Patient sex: M
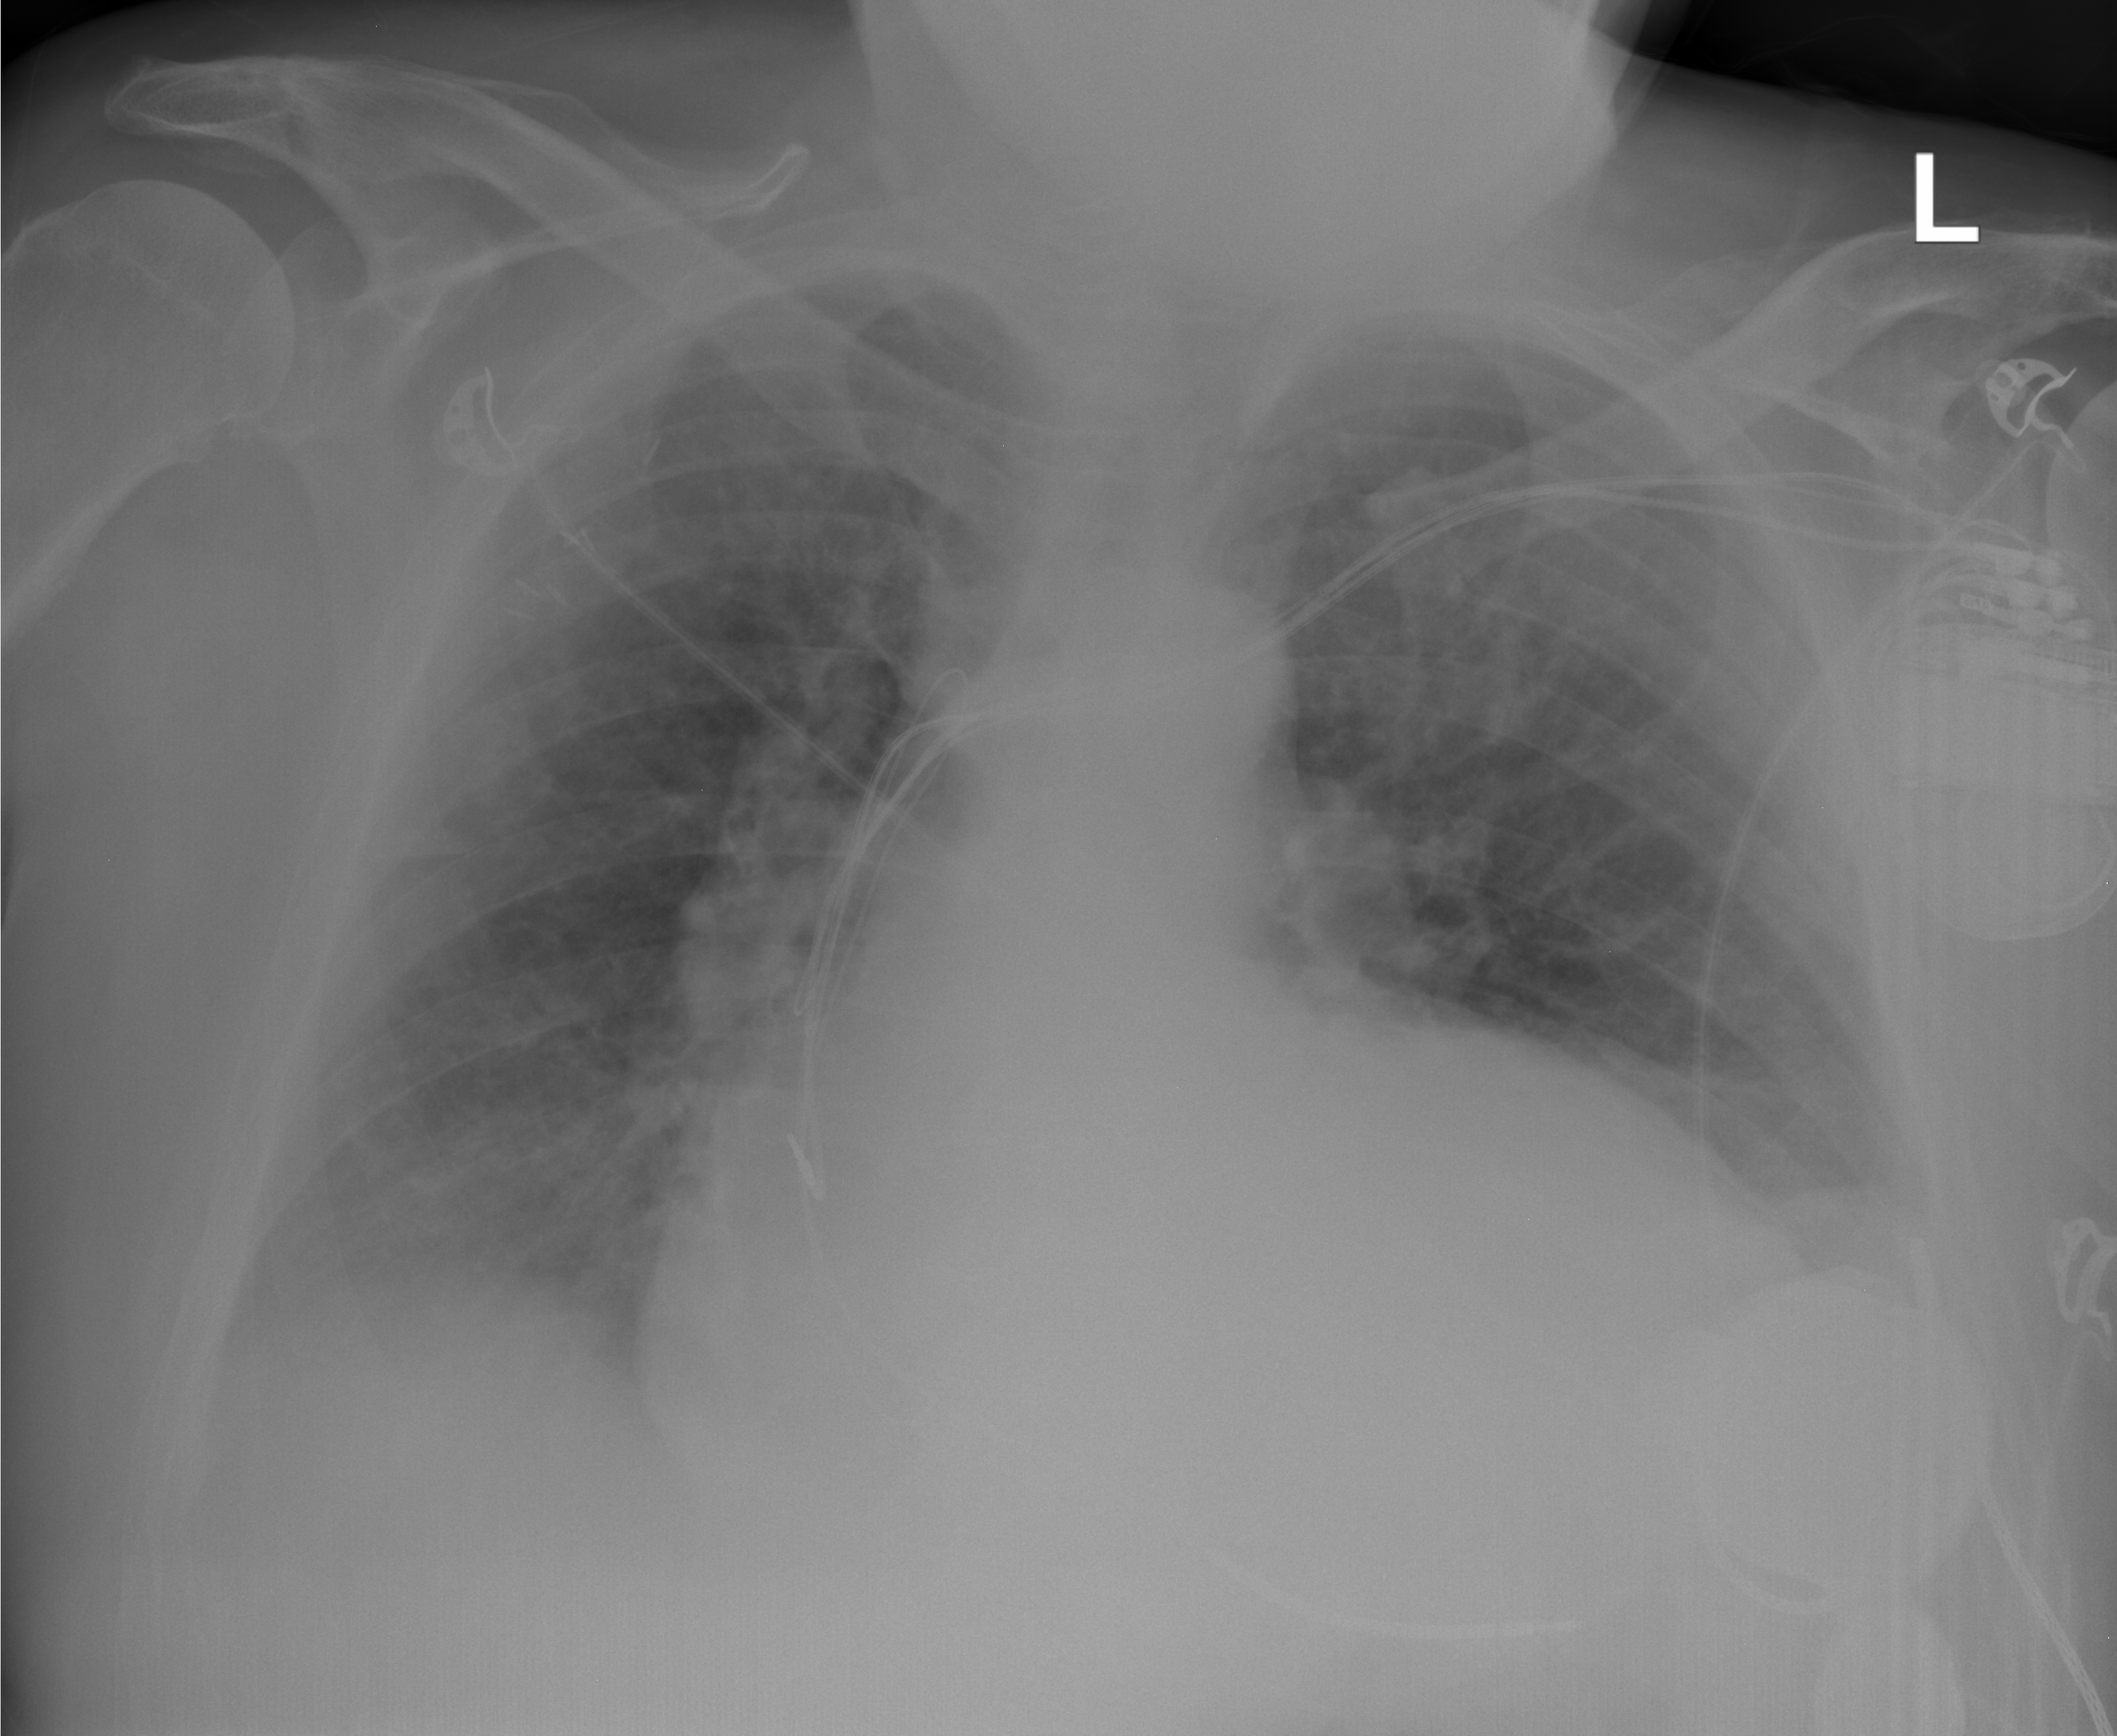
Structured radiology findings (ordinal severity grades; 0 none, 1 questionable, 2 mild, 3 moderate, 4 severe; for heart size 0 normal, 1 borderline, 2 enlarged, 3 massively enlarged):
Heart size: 3
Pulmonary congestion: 2
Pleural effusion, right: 2
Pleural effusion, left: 2
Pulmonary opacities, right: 0
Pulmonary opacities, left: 0
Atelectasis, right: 2
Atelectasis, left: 2